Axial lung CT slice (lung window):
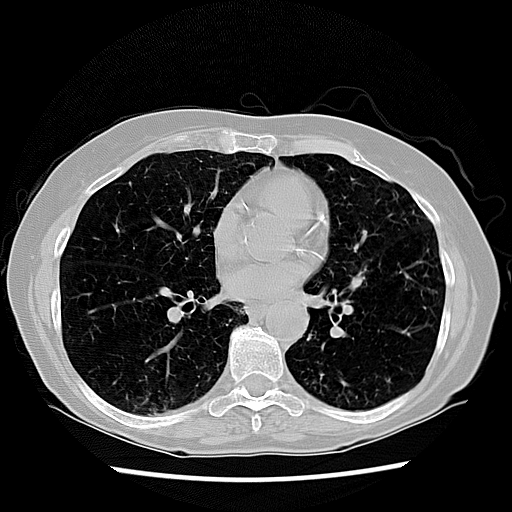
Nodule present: no